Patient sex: M
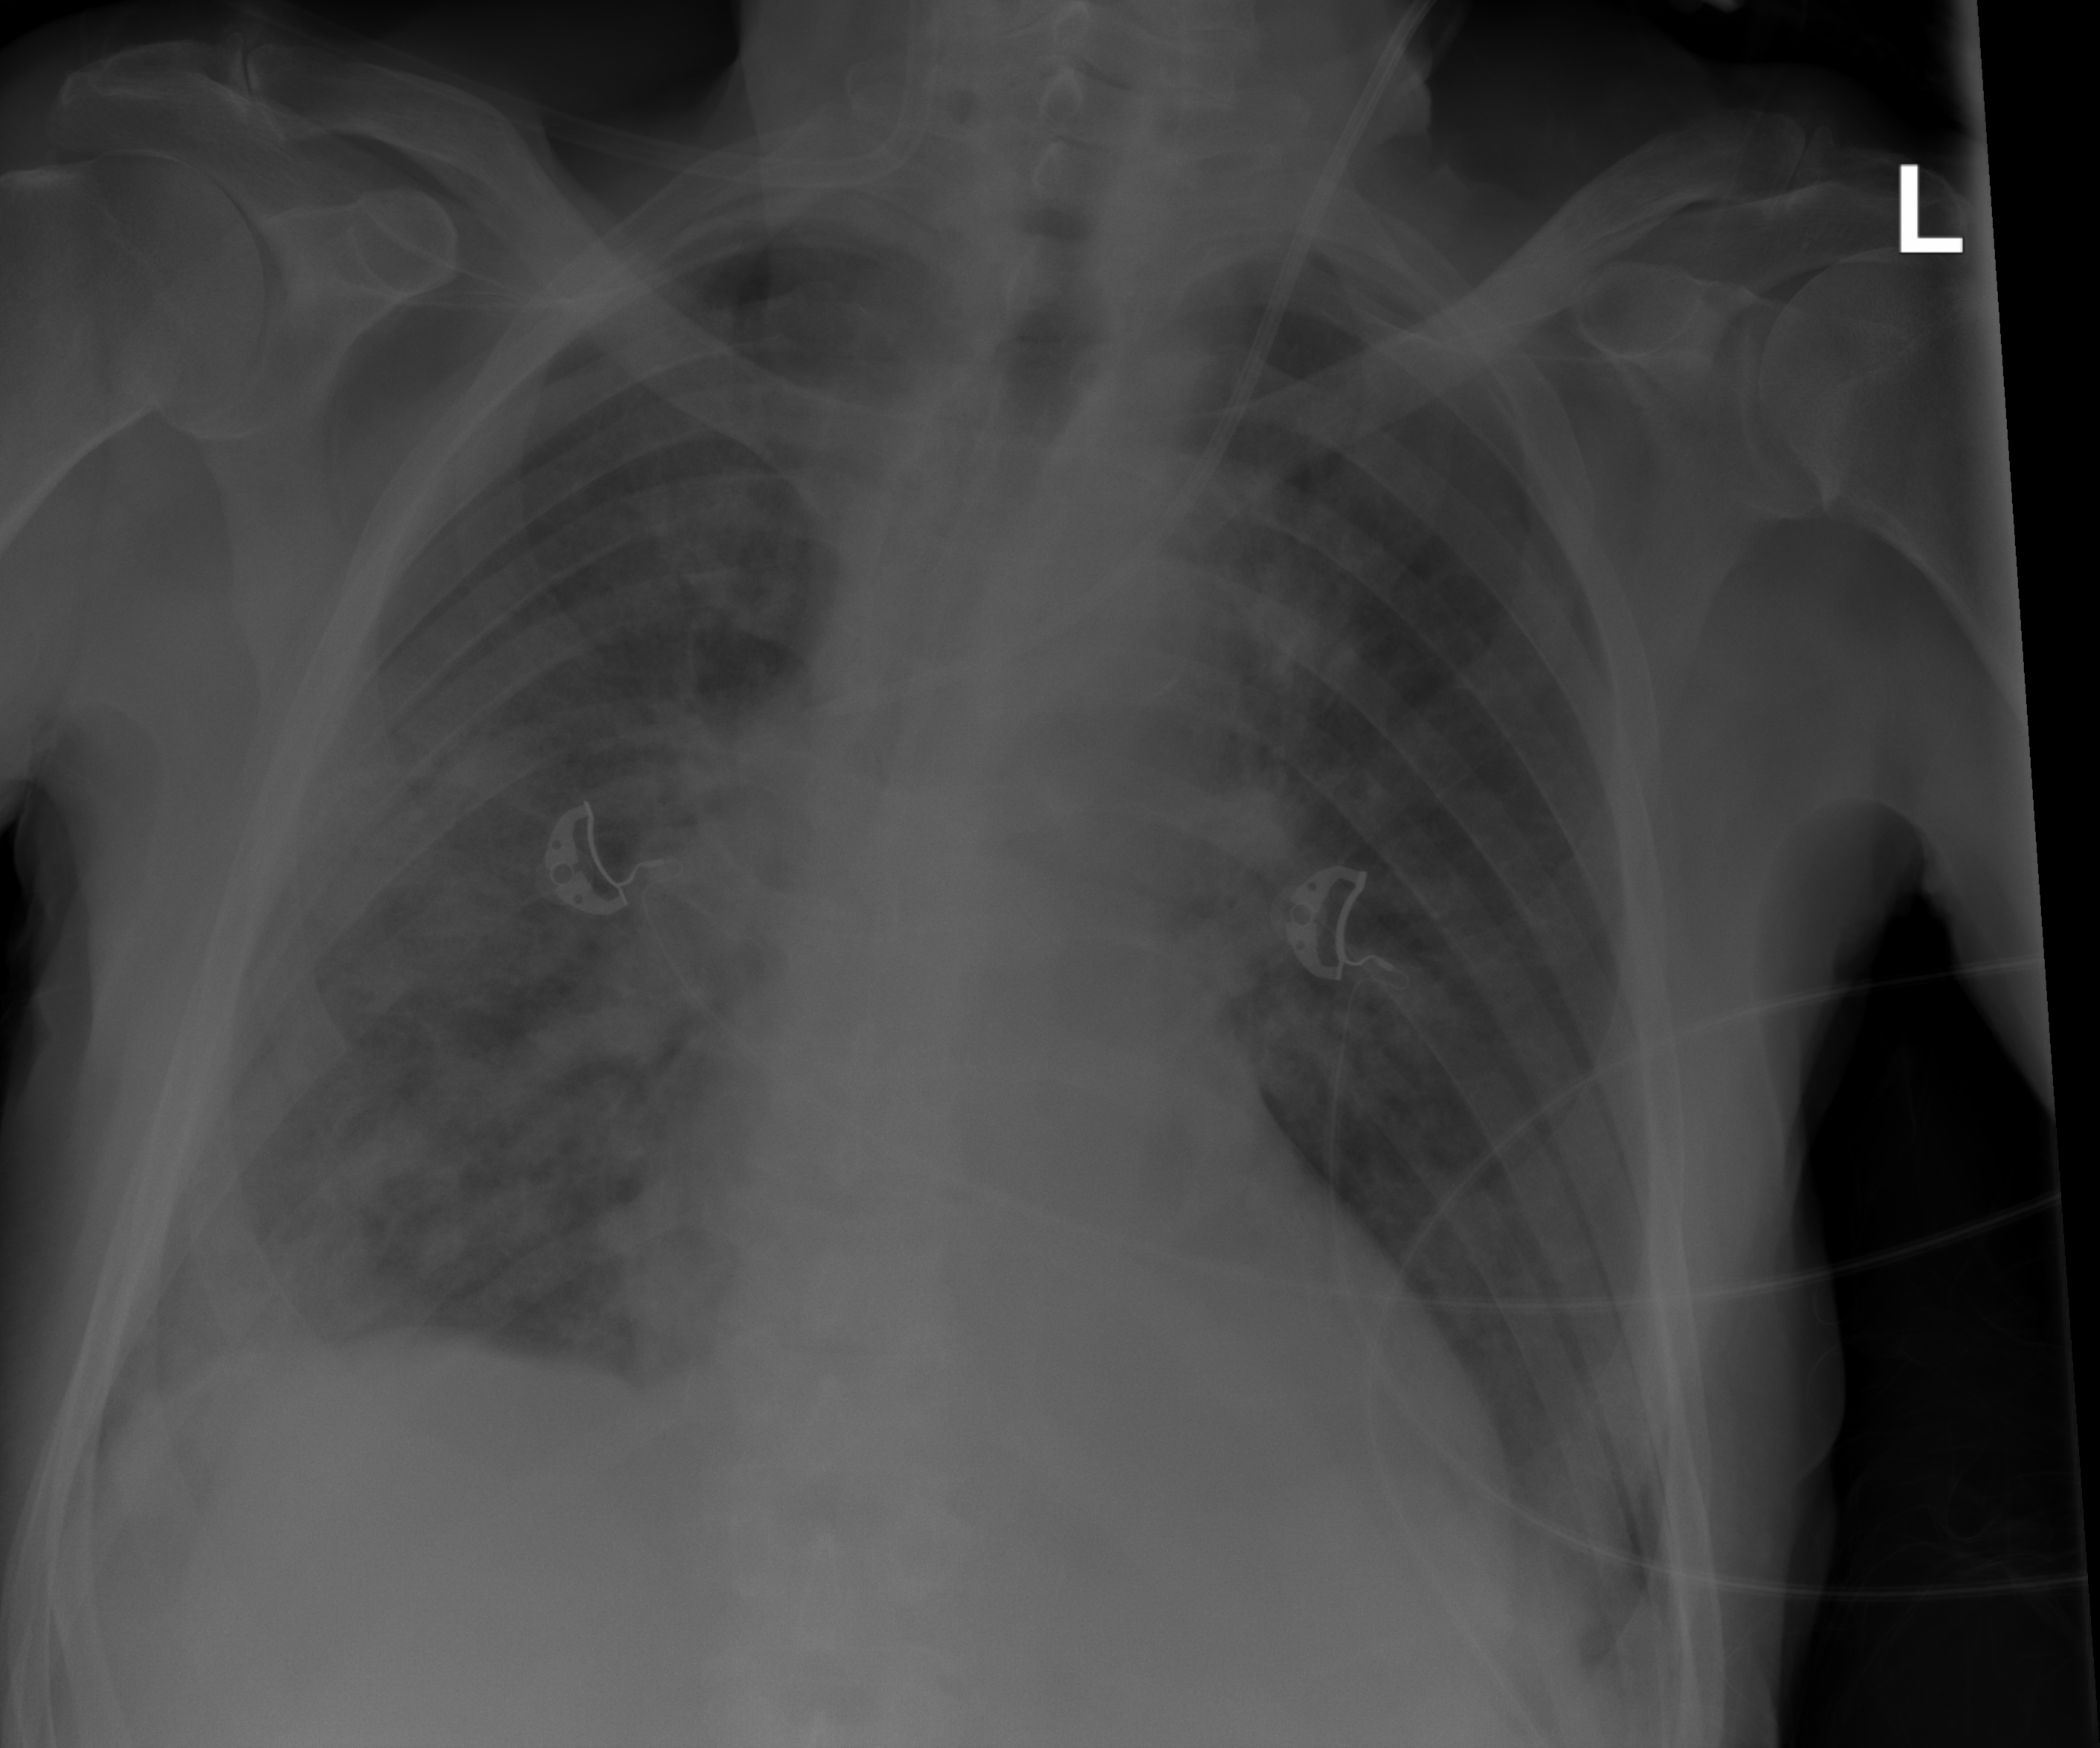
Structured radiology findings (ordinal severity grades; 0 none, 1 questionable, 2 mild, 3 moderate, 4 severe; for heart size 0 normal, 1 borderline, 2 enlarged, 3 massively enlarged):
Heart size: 0
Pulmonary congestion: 0
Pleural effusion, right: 1
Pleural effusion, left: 2
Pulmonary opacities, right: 3
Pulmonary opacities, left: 2
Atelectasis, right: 2
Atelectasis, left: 2